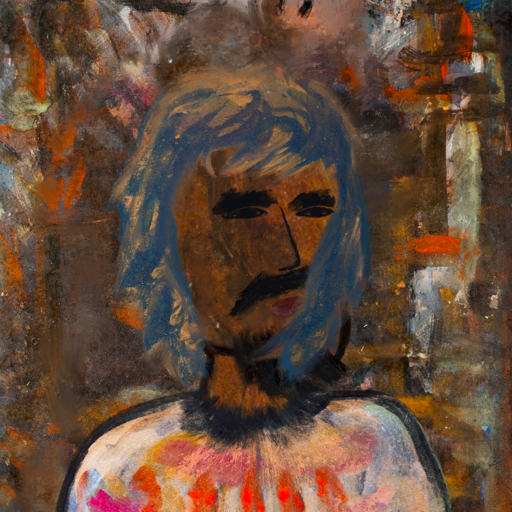
Background: GypsyQueen, Head And Neck Side: Mosgoul, Face Side: Mosgoul, Bust: Childish, Hair Side: In_The_Sun, Head Accessory: Blank, Second Necklace: Blank, Necklace: Blank, Baby: Blank